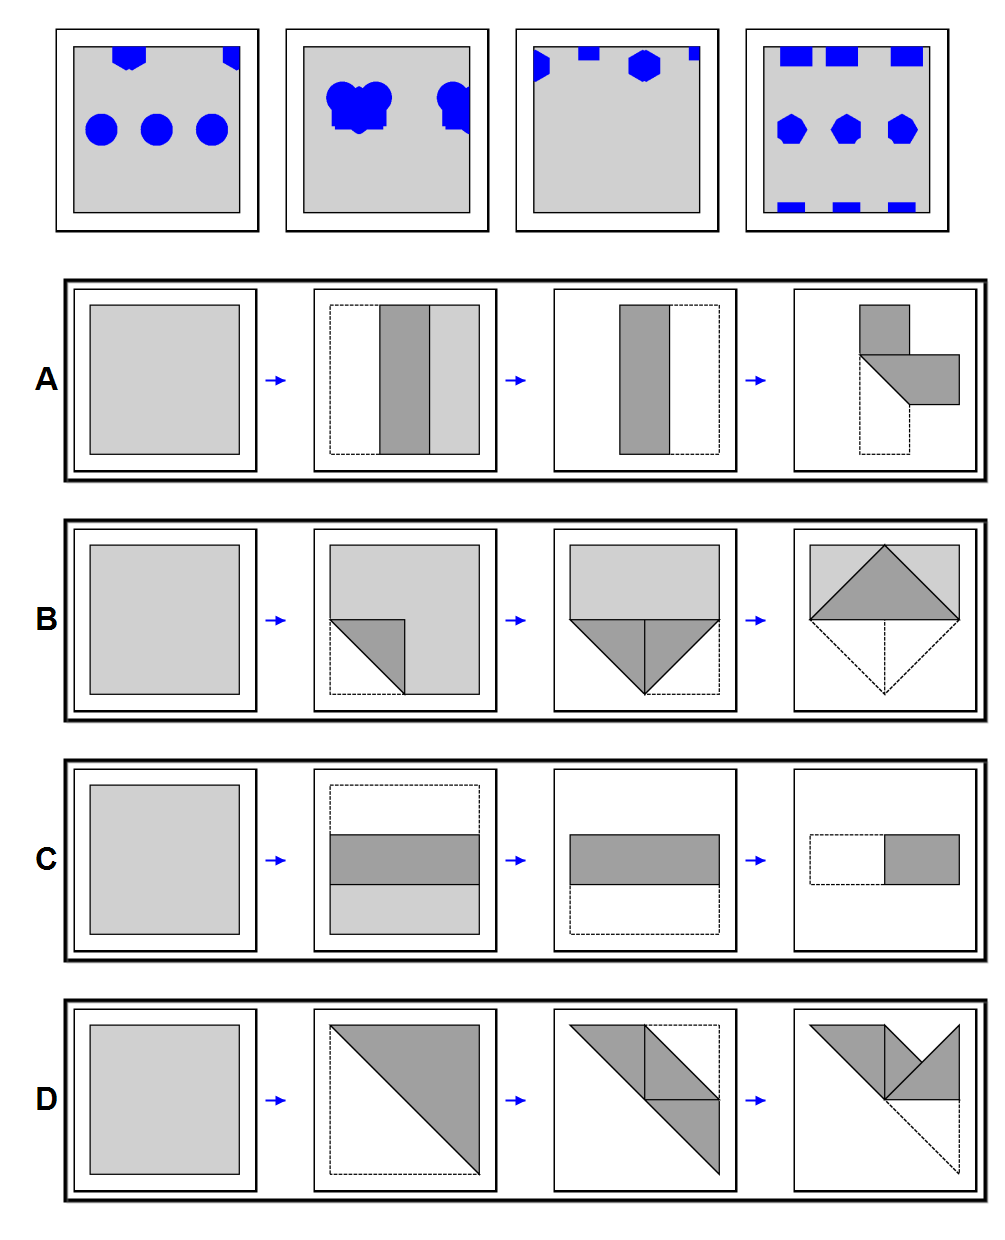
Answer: A